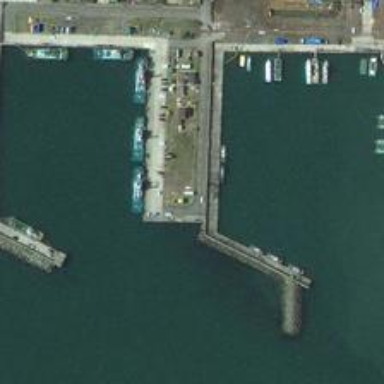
In the port there are two harbour basins with boats parking along the edges .